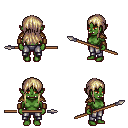
a pixel art fantasy rpg character, female body template, orc, green skin, leather shoulder armor, metal pants, white blonde unkempt hairstyle, leather bracers, spear, four views (front, back, left, right), 2x2 character sprite sheet, small pixel art, hard edges, no anti-aliasing